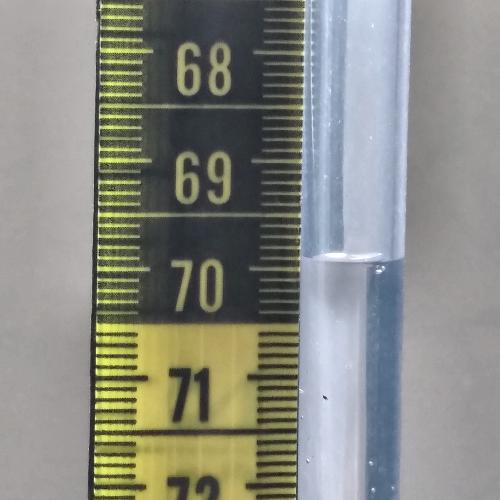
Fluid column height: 69.9 cm